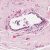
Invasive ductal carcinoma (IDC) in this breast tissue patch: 0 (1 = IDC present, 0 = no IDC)